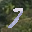
Label: 7